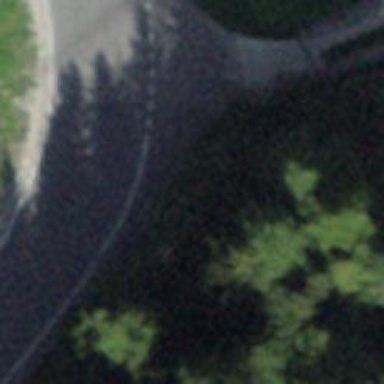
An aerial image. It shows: Secondary road with asphalt surface.